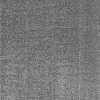
Atmospheric dust classification: dusty